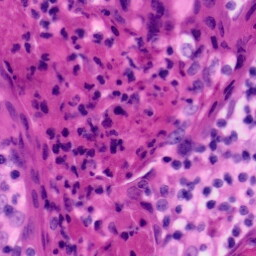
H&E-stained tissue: Tonsil